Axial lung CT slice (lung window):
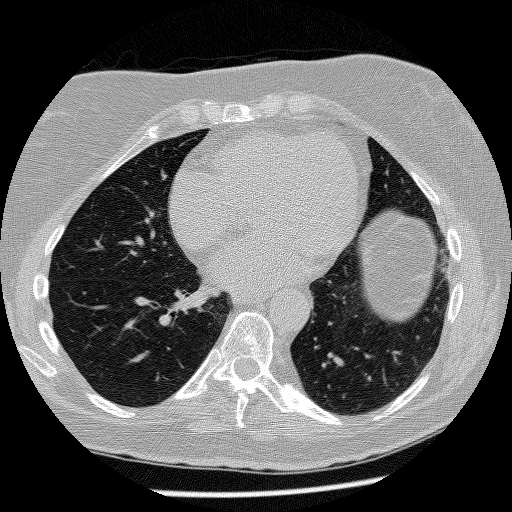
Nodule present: no